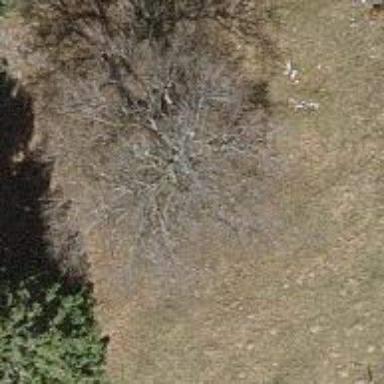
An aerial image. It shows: Single tag "natural: tree."